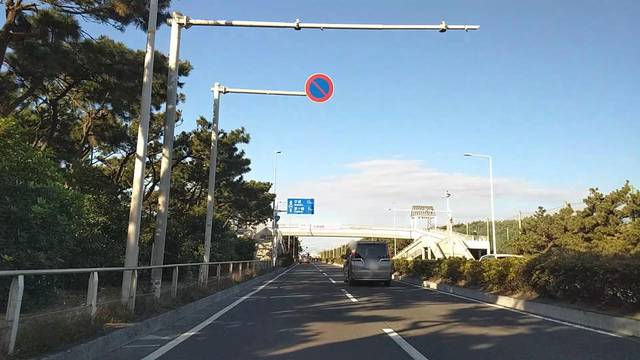
Region: Japan
Coordinates: 35.318, 139.459